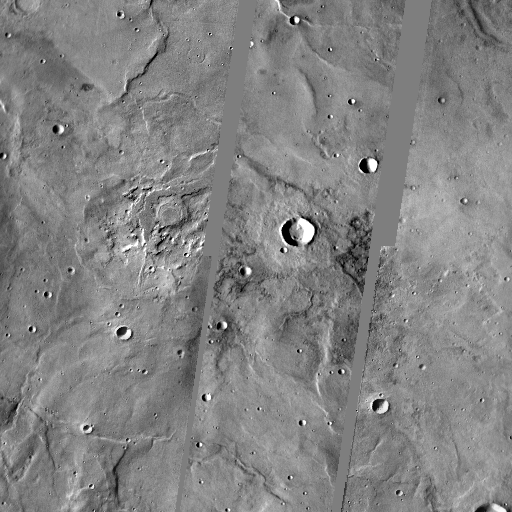
Crater classes present: Background, Other, Buried